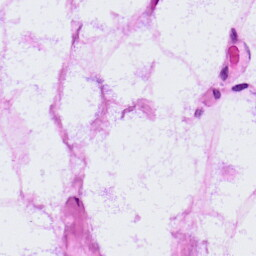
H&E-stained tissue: LymphNode